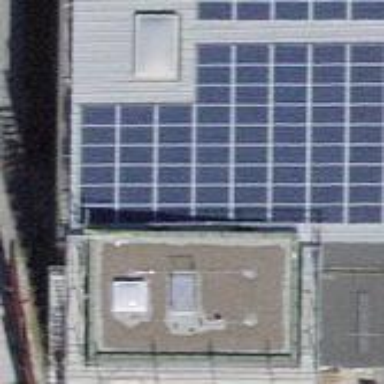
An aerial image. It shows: Solar power generator using photovoltaic panels.